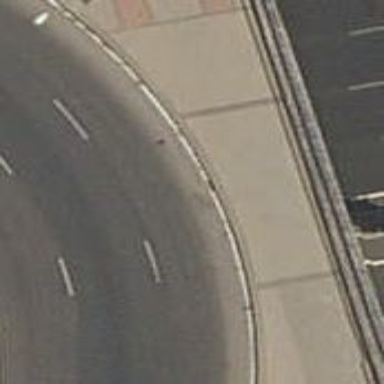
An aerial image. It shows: Asphalt road that is secondary route leading to roundabout.